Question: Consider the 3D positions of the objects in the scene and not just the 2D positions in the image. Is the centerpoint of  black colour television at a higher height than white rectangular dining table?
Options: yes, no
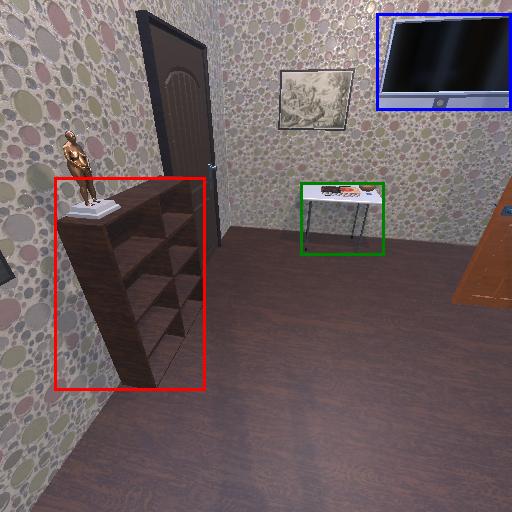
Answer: yes